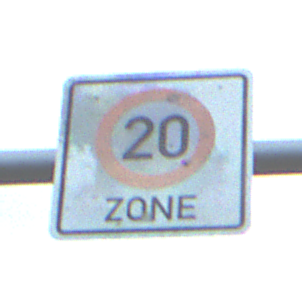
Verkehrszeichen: BeginnZone20
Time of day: SunriseSunset
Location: Outdoor (RoadRail)
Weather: PartlyCloudy
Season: NotSpecified
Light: Natural